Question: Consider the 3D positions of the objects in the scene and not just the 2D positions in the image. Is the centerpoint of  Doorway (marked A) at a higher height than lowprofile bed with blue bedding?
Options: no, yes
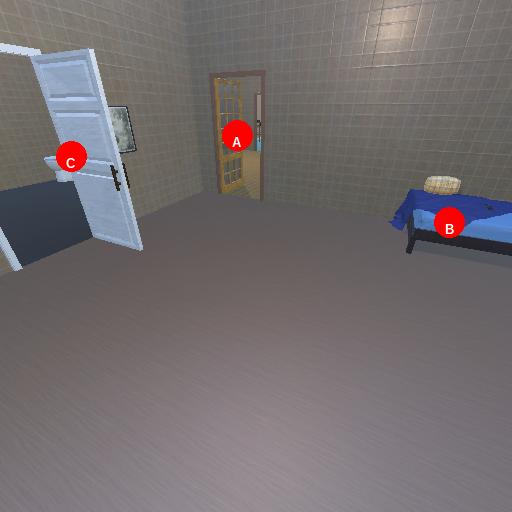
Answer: no